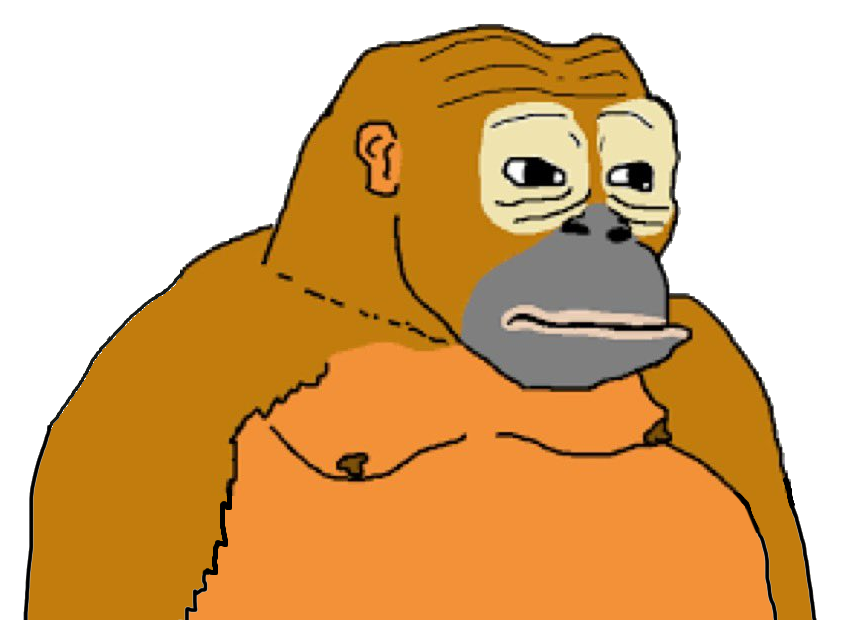
Label: 5_Animal